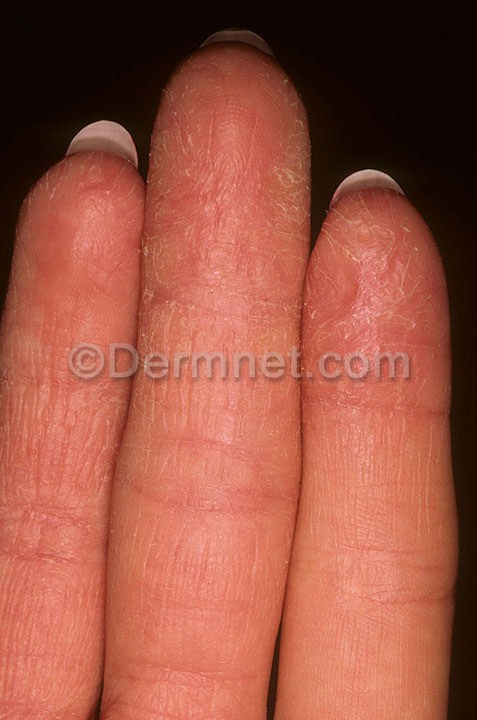
Disease: Eczema Photos